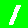
Digit: 1